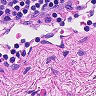
Metastatic tissue present: no